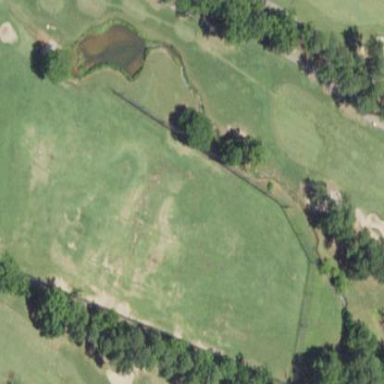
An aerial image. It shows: Grassy area used as driving range for golf.